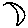
Label: moon